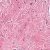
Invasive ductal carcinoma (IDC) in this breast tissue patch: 0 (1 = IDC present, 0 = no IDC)